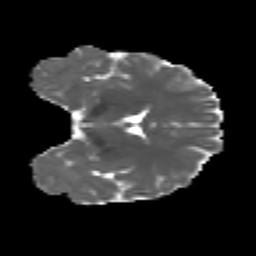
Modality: MD
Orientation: coronal
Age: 26
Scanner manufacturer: siemens
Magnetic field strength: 3 T
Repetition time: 4.52 s
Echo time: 0.084 s